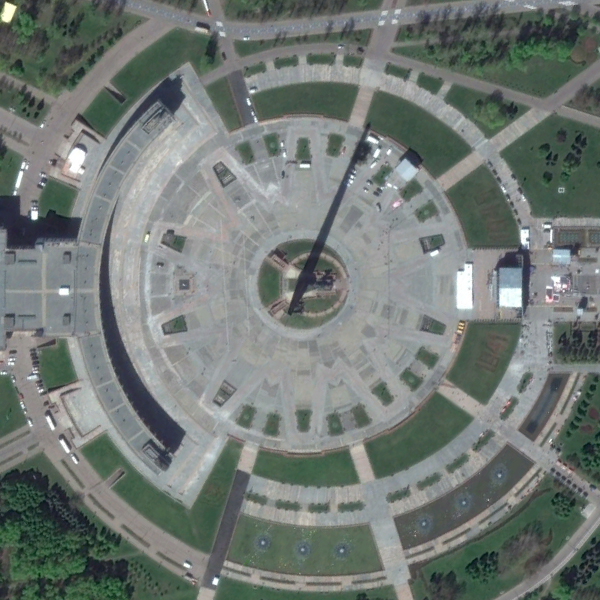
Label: Square